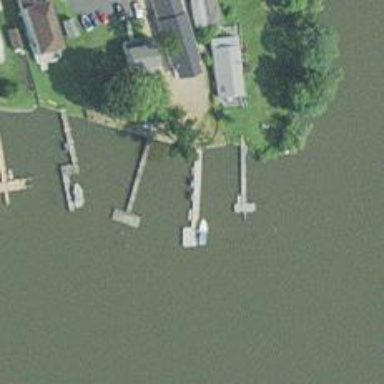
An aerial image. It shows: Man-made pier.